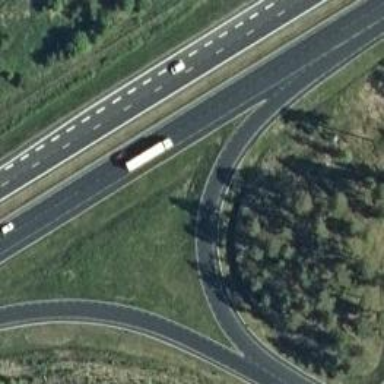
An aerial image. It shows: Tertiary motorway link with functional class.